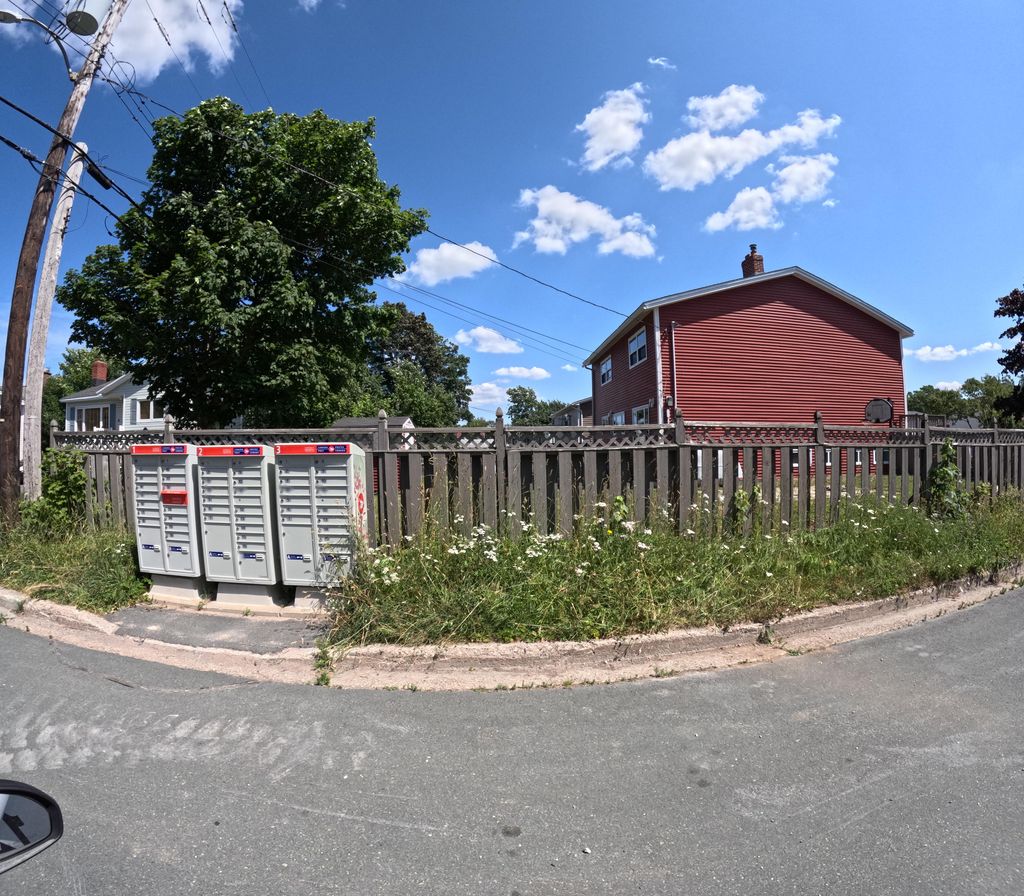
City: st_johns